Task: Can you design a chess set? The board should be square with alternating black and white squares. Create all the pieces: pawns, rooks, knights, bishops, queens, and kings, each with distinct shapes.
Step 802:
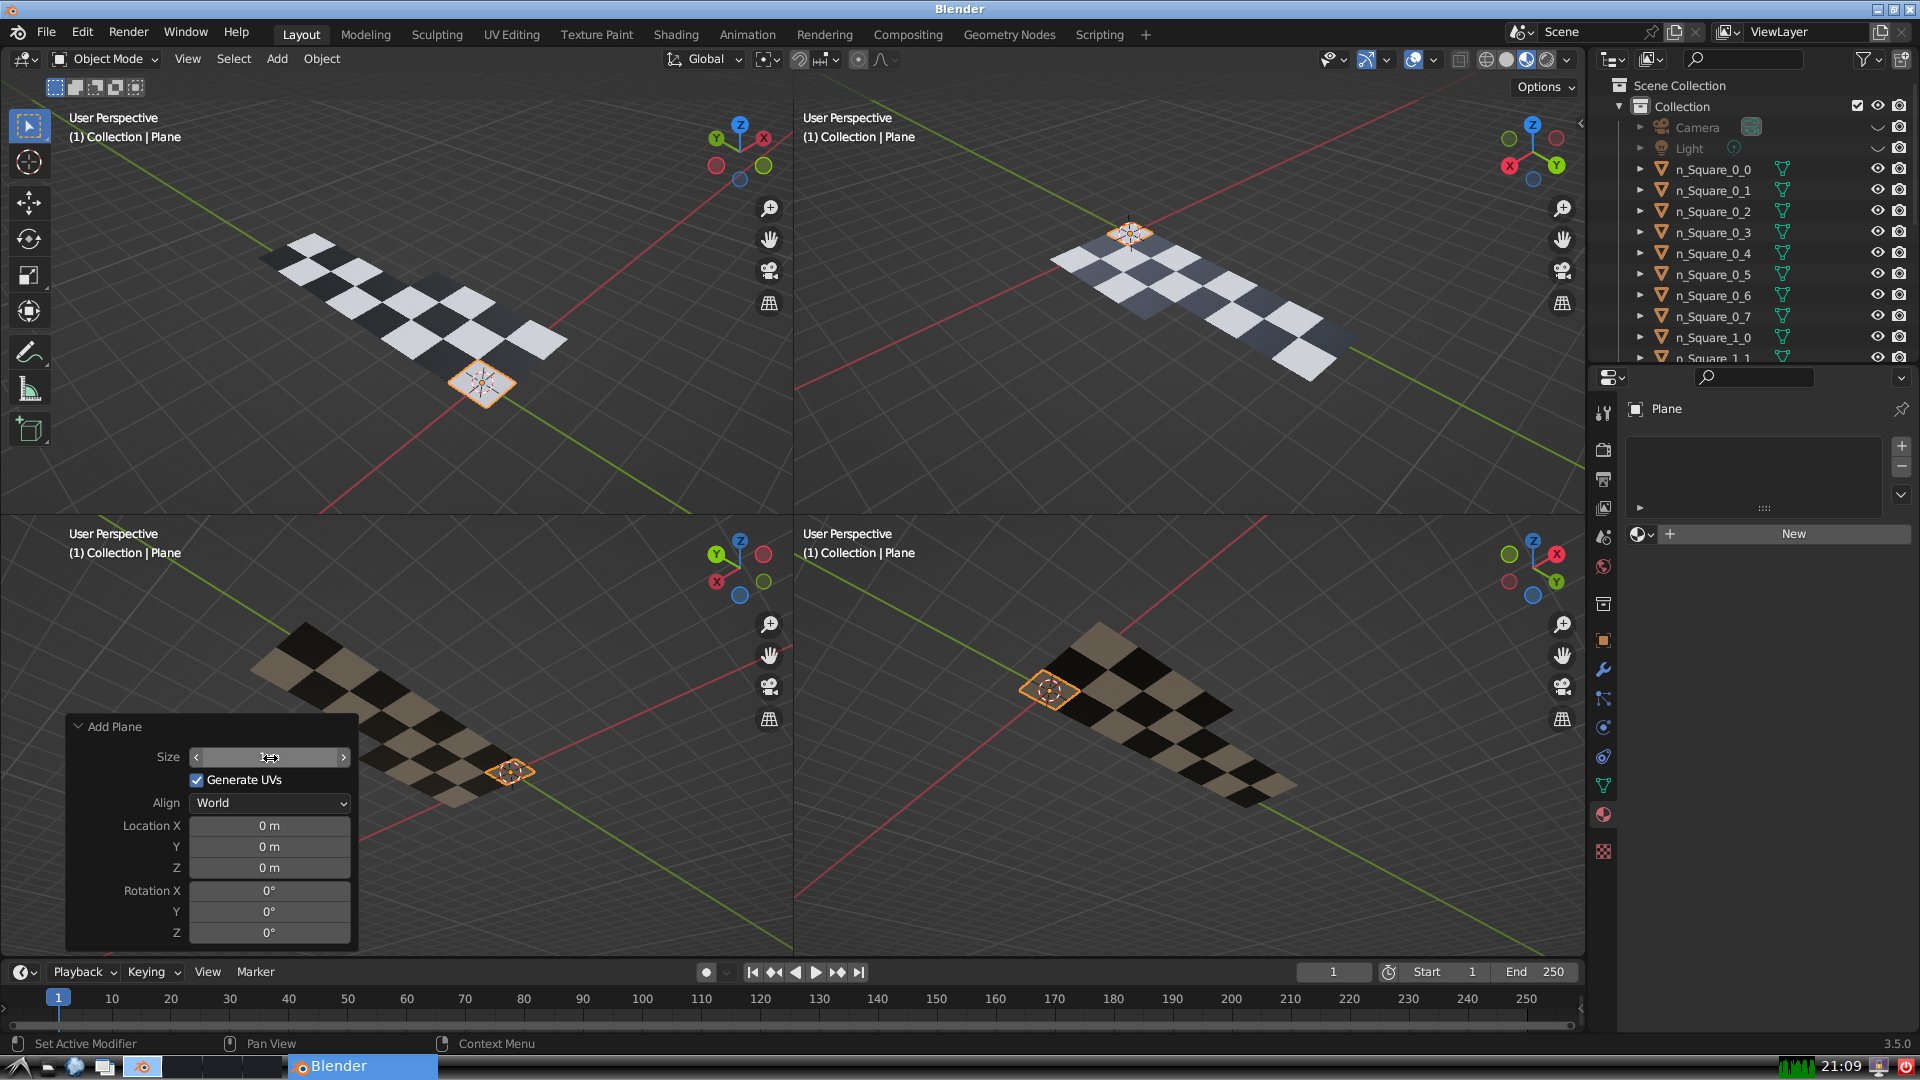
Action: {"mouse_move": [960, 540]}